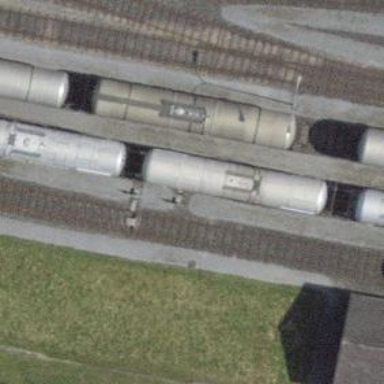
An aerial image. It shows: Railway switch.